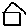
Label: house